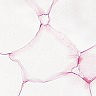
Metastatic tissue present: no